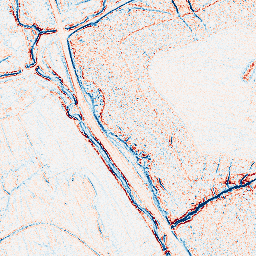
Category: edge_preserving
Decomposition family: bilateral
Decomposition parameters: d: 5
sigma_color: 100
sigma_space: 100
Upsampling method: cubic_catmull_rom
Upsampling parameters: scale: 4
Upsampling scale: 4